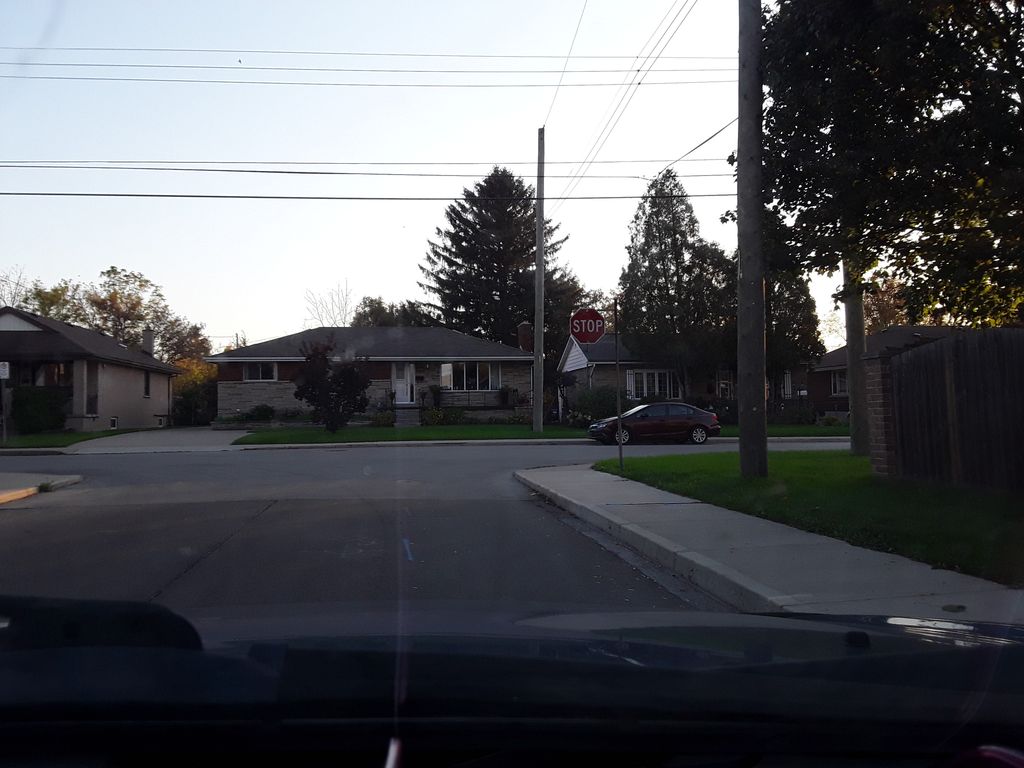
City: hamilton